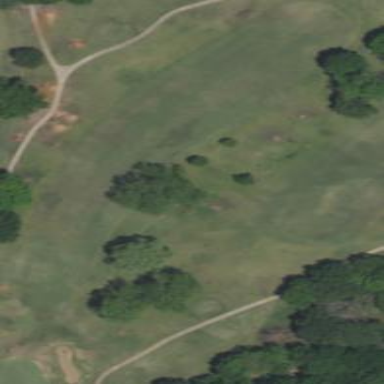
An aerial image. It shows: Grassy area designated as golf fairway.